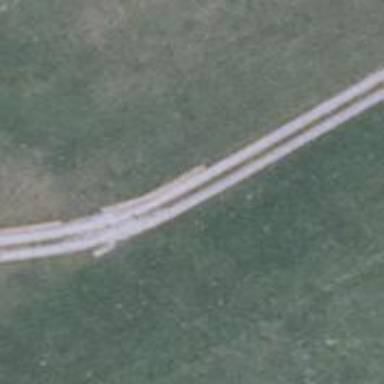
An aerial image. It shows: Track road with grade1 tracktype. The road has concrete lanes.